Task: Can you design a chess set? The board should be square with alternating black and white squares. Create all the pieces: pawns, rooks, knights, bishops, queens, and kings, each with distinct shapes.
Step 3443:
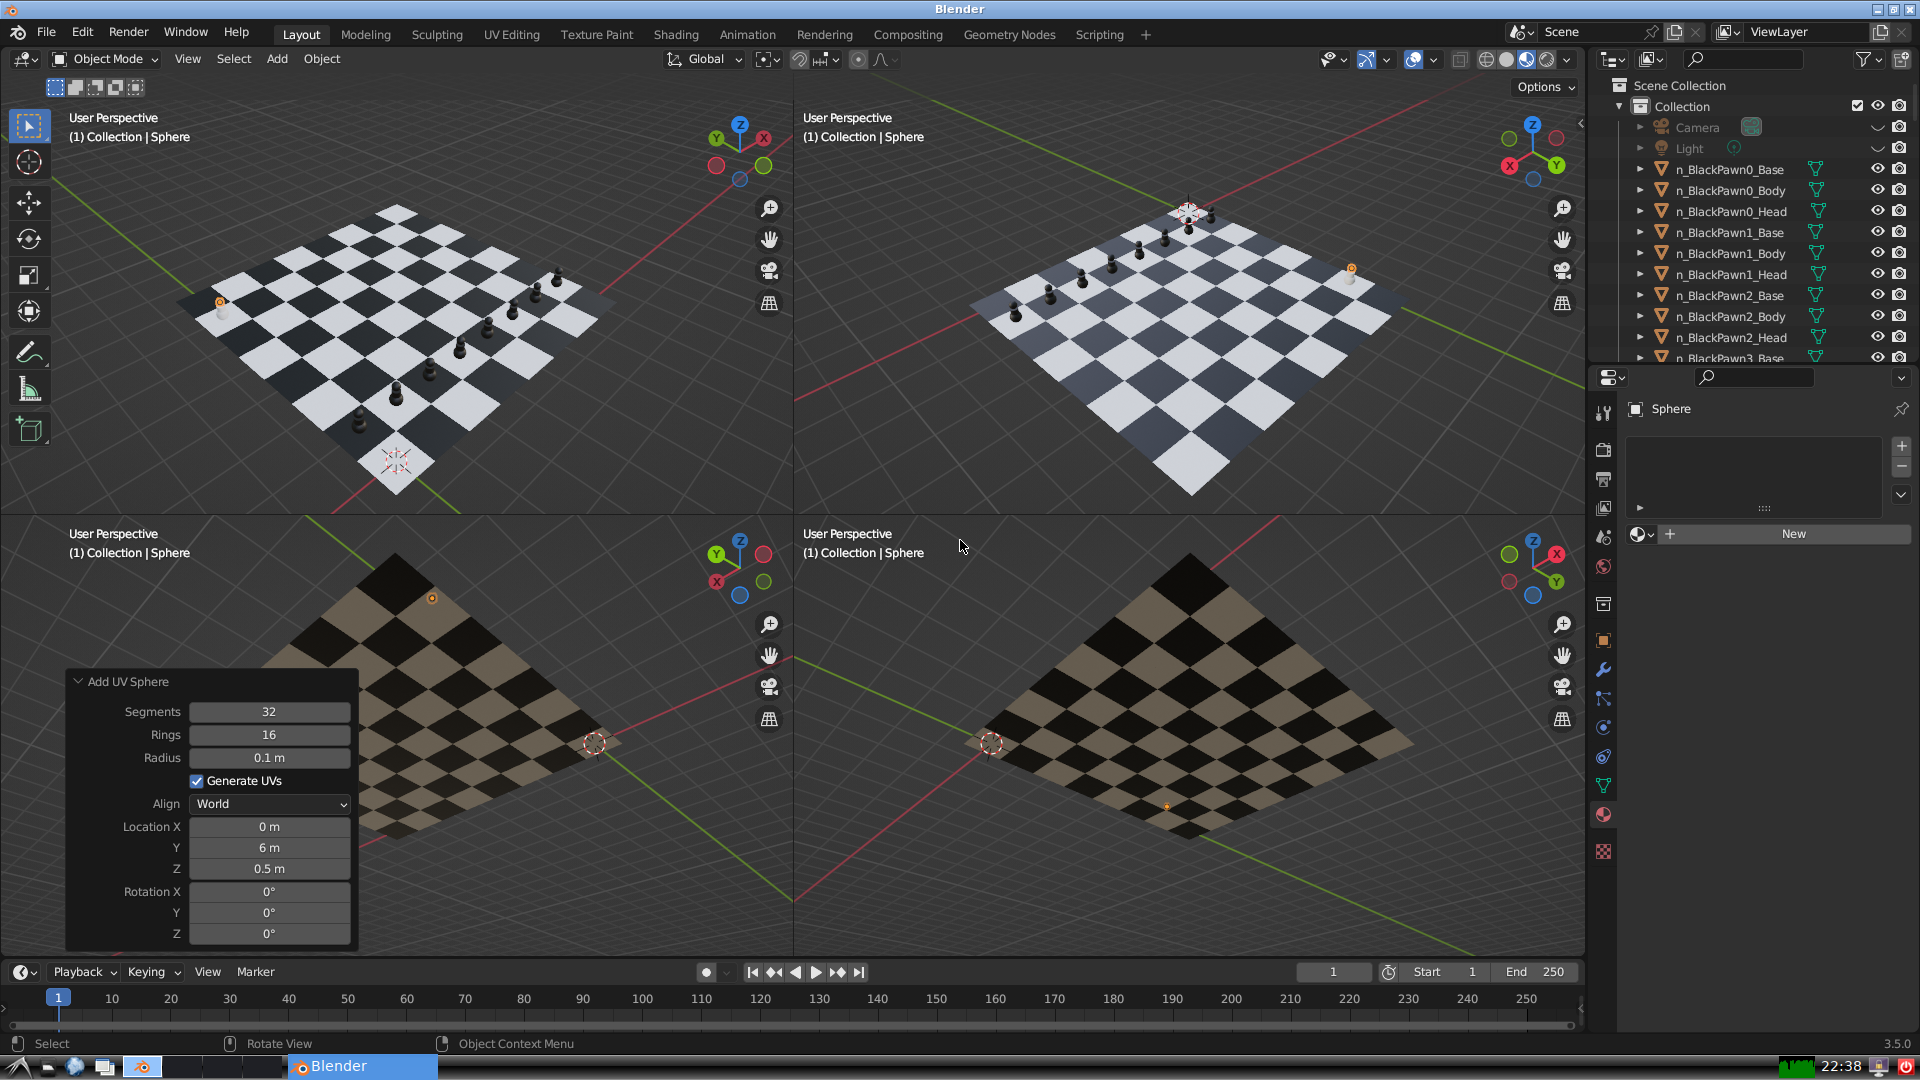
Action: {"key_press": ['Ctrl, Home']}